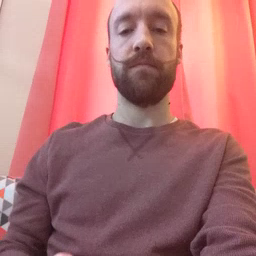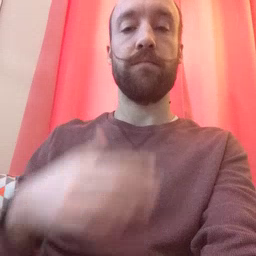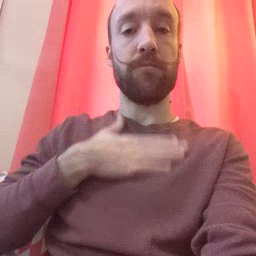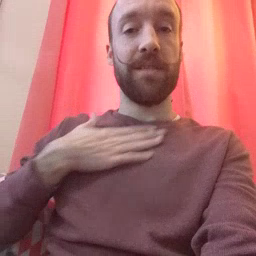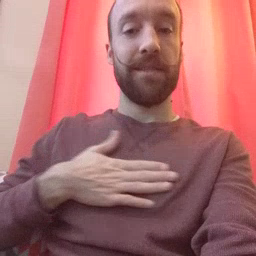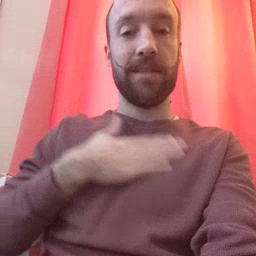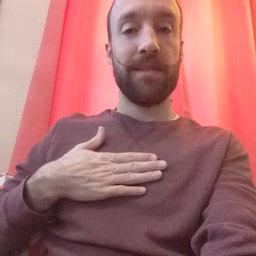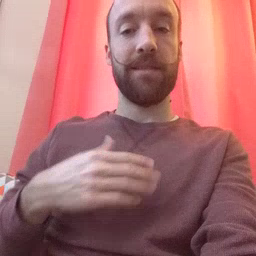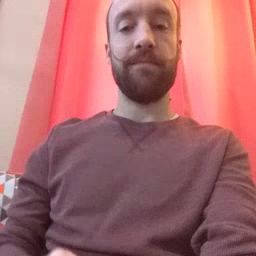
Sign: please